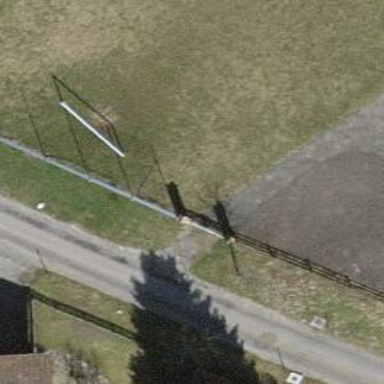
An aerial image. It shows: Fence.